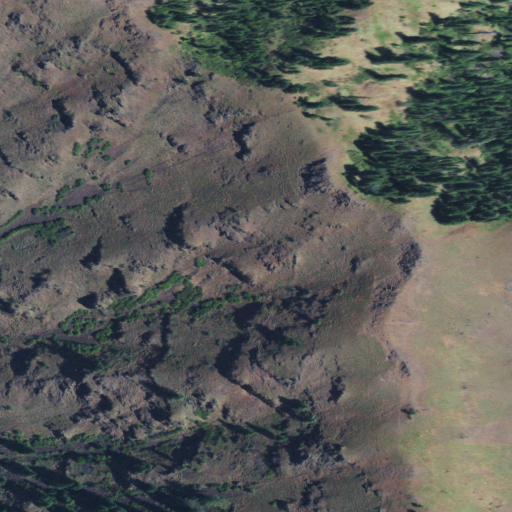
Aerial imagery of mountain in Oregon named Hartshorn Butte containing grassland, evergreen forest, and shrub